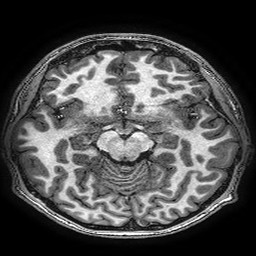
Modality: T1w
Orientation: coronal
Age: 16
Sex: male
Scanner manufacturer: ge
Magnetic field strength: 3 T
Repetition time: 0.00766 s
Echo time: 0.003476 s